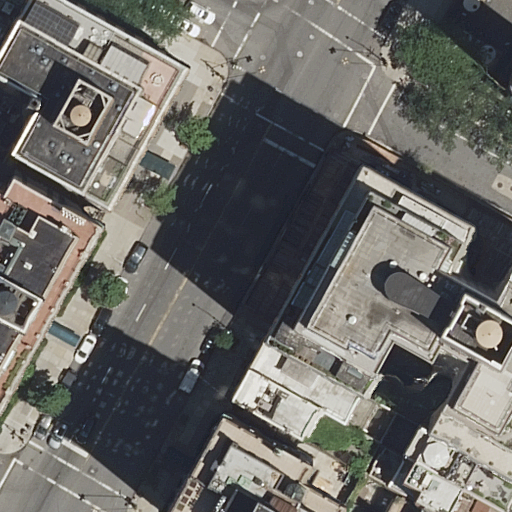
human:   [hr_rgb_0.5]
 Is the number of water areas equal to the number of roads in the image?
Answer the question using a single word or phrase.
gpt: no

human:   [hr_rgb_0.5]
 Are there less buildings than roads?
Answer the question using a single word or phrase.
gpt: yes

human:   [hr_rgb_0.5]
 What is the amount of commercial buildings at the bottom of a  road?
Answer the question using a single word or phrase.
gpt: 0

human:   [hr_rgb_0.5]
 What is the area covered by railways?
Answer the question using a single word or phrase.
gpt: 0m2

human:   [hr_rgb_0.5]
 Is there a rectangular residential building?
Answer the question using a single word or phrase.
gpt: yes

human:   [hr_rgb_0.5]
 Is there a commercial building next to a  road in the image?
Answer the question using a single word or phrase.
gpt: no

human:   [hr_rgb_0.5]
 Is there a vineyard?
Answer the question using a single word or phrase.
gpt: no

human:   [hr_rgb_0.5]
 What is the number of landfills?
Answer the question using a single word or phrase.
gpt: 0

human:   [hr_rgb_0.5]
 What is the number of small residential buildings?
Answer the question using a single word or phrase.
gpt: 4

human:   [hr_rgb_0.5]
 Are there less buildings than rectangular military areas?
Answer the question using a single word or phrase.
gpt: no

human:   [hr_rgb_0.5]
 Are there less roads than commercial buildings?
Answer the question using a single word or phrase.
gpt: no

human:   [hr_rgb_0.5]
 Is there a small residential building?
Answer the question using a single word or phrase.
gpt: yes

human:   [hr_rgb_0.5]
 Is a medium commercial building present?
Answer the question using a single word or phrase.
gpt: no

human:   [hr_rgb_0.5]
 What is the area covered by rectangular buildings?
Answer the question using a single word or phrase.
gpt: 941m2

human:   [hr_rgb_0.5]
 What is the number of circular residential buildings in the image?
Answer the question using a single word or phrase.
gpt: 0

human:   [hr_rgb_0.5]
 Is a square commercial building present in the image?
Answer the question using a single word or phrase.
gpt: no

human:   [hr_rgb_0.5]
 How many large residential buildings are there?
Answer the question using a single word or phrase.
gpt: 2

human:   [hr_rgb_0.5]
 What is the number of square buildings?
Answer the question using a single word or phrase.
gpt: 0

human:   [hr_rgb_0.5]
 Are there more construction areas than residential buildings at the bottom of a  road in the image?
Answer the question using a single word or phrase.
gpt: no

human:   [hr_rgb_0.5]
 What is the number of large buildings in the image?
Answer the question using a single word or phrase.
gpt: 2

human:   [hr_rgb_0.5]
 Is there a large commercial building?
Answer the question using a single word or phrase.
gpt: no

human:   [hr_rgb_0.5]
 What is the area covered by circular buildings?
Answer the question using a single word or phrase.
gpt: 0m2

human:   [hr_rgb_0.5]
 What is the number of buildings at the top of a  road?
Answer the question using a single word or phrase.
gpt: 7

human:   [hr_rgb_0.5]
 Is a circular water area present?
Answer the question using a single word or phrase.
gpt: no

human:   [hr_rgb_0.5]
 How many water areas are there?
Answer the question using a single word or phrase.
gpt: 0

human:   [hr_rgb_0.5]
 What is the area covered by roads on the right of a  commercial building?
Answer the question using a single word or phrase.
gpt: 0m2

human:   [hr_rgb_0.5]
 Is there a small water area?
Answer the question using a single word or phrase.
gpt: no

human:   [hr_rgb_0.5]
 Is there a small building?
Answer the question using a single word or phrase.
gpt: yes

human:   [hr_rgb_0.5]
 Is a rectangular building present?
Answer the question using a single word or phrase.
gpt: yes

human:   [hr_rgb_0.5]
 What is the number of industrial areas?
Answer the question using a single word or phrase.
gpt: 0

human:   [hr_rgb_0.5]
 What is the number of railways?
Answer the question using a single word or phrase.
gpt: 0

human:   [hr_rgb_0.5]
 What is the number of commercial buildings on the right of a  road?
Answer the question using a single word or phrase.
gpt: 0

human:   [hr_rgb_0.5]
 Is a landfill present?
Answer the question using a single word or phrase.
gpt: no

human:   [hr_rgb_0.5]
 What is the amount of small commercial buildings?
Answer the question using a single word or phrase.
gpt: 0

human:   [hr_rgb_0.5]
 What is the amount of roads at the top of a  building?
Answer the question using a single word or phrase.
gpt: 14

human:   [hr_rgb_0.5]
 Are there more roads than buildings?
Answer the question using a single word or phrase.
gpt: yes